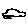
Label: car